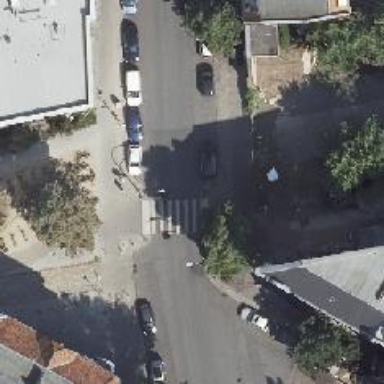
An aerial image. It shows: Sidewalk along the footway.